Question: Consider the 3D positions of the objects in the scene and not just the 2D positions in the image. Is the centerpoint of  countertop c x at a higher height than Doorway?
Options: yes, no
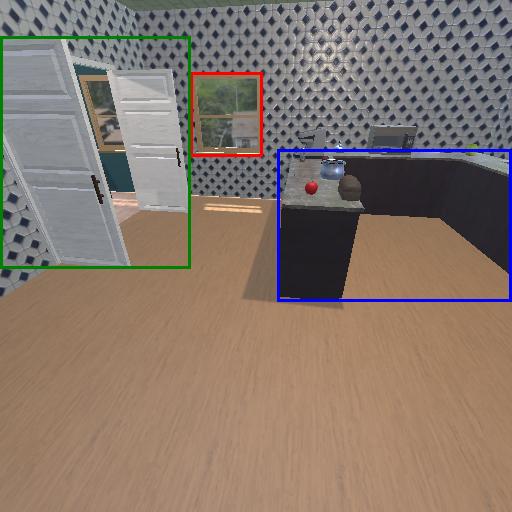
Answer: yes